Interaction volume radius: 10 \u00c5
Interaction volume height: 45 \u00c5
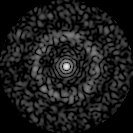
Disorder parameter: 0.8545